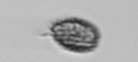
Label: Pseudochattonella_farcimen